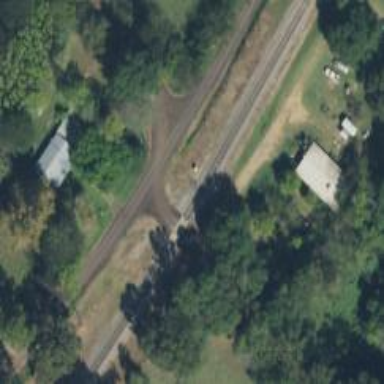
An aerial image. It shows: Level crossing along the railway.